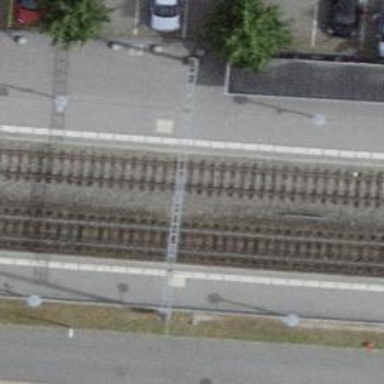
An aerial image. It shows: Railway milestone.